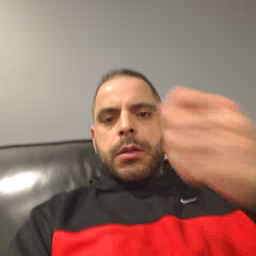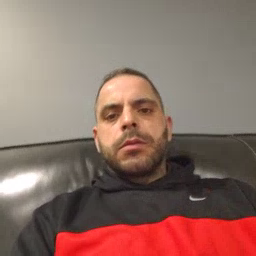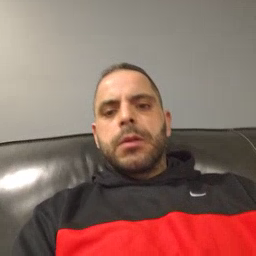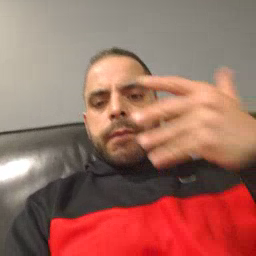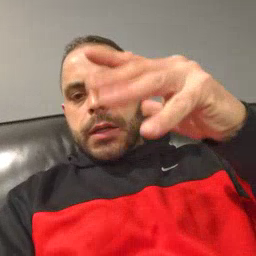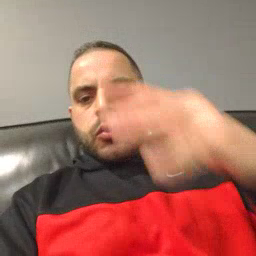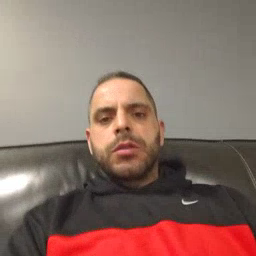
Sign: finish